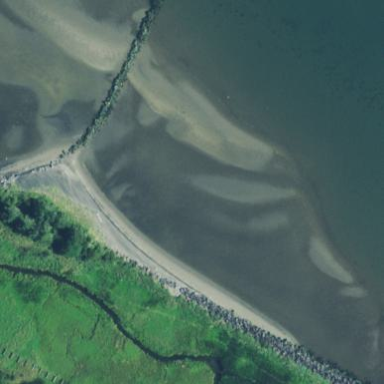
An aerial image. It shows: Sandy beach with natural surface.